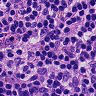
Metastatic tissue present: no